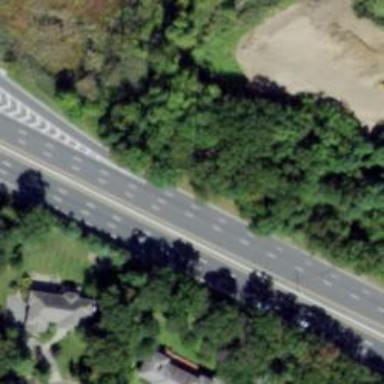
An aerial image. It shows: Motorway junction.